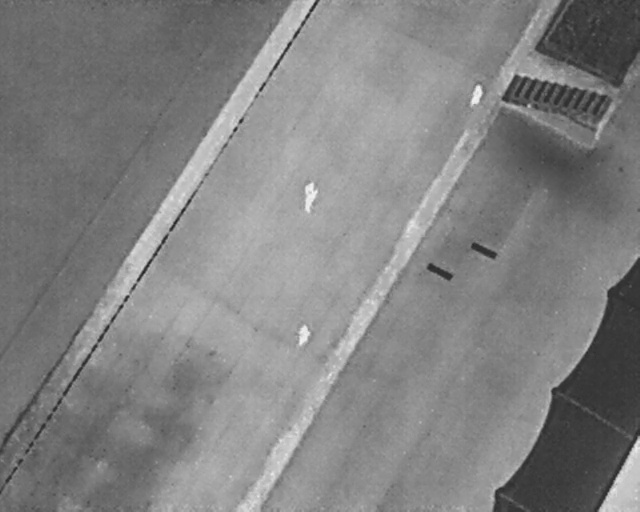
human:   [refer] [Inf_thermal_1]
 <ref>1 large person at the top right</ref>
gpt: <box>[[72, 17, 76, 19, 15]]</box>

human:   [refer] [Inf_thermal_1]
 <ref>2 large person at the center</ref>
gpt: <box>[[46, 37, 50, 39, 6], [45, 64, 49, 66, 12]]</box>